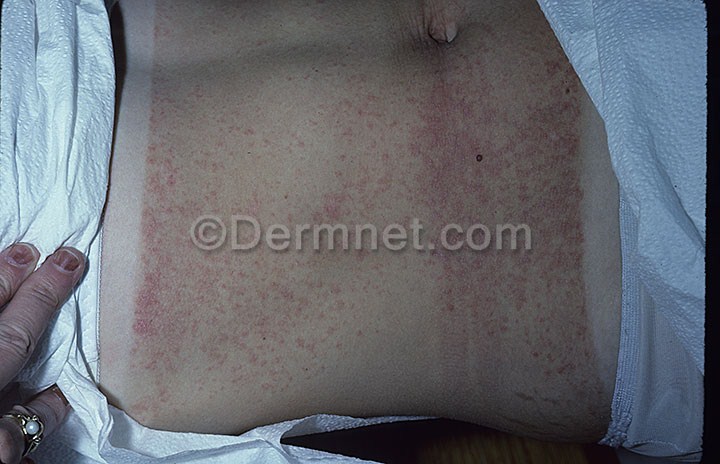
Disease: Psoriasis pictures Lichen Planus and related diseases